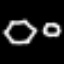
Label: octagon